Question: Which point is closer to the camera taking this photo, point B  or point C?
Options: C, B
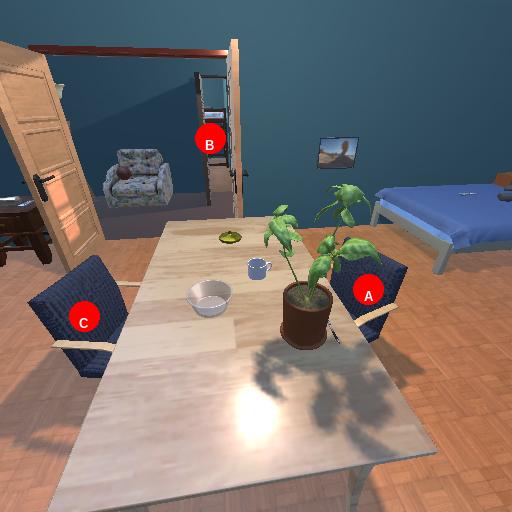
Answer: C